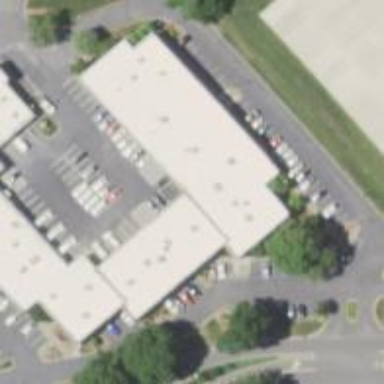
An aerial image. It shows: Commercial building.